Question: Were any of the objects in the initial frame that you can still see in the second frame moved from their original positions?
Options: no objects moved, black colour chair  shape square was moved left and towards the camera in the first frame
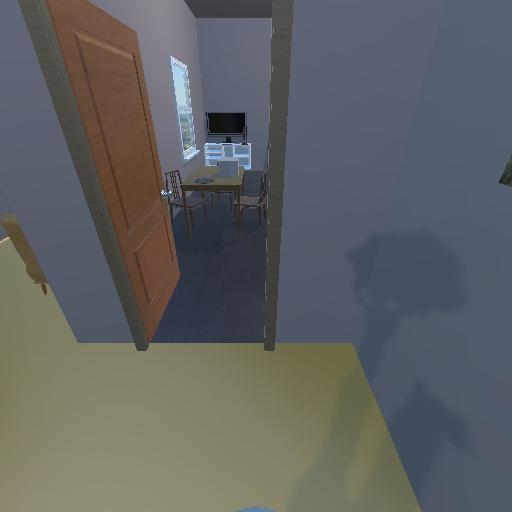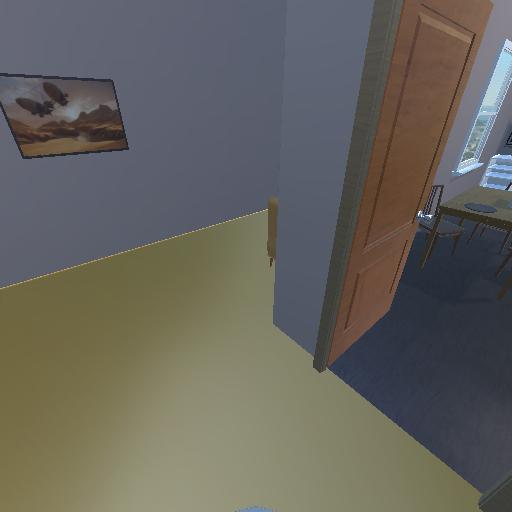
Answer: no objects moved